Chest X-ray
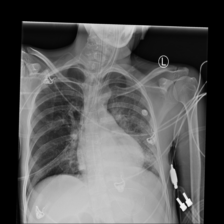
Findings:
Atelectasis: negative
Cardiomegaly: negative
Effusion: negative
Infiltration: negative
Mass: negative
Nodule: negative
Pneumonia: negative
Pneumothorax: negative
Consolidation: negative
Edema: negative
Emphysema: negative
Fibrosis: negative
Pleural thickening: negative
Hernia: negative